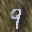
Label: 9